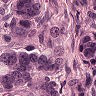
Metastatic tissue present: yes